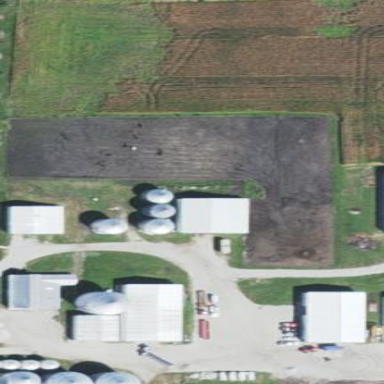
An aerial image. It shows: Farmyard area.